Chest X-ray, AP view. Patient: 32 years old, sex F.
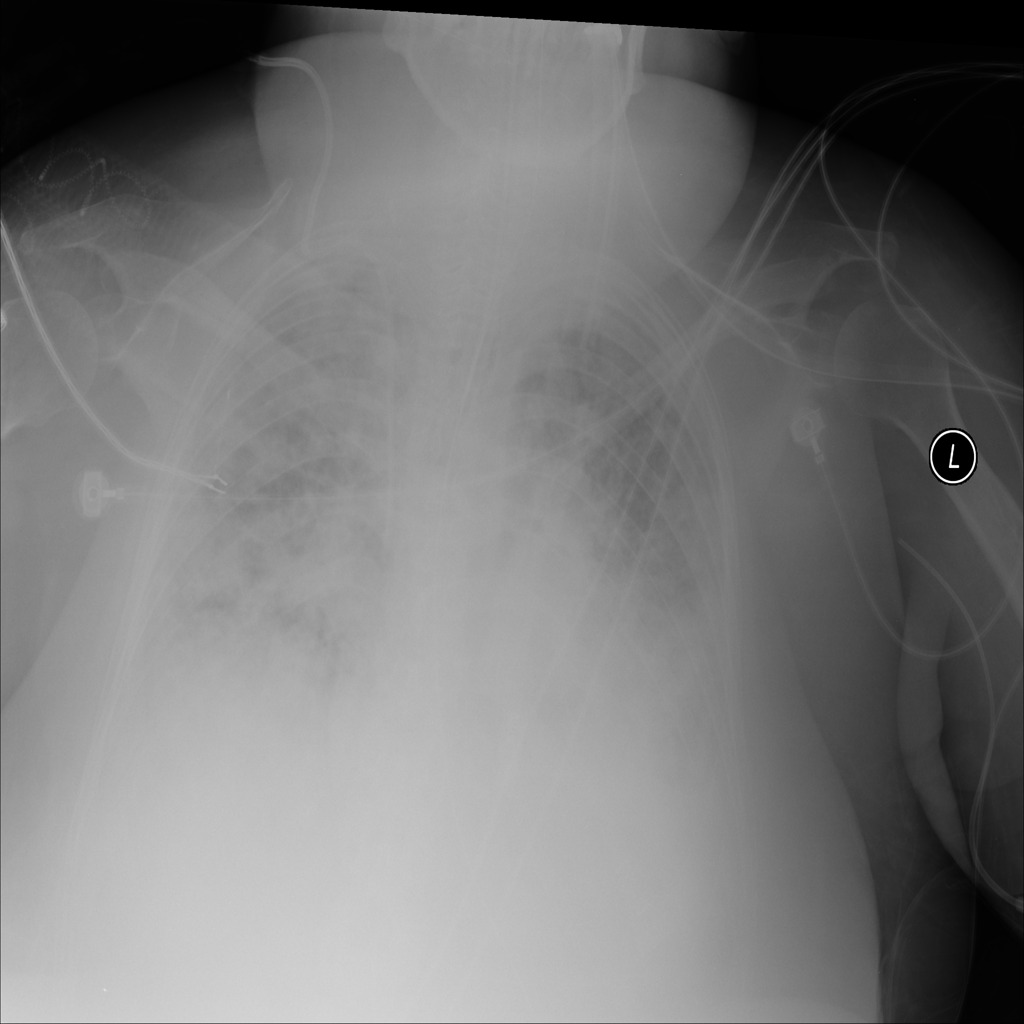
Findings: Consolidation, Infiltration